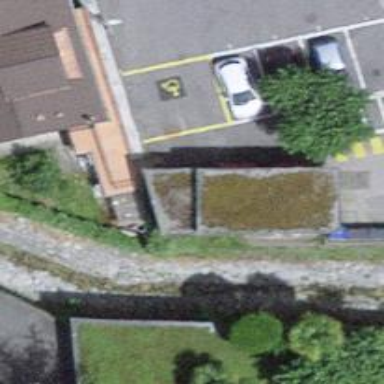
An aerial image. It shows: Toilets are available here.